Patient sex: M
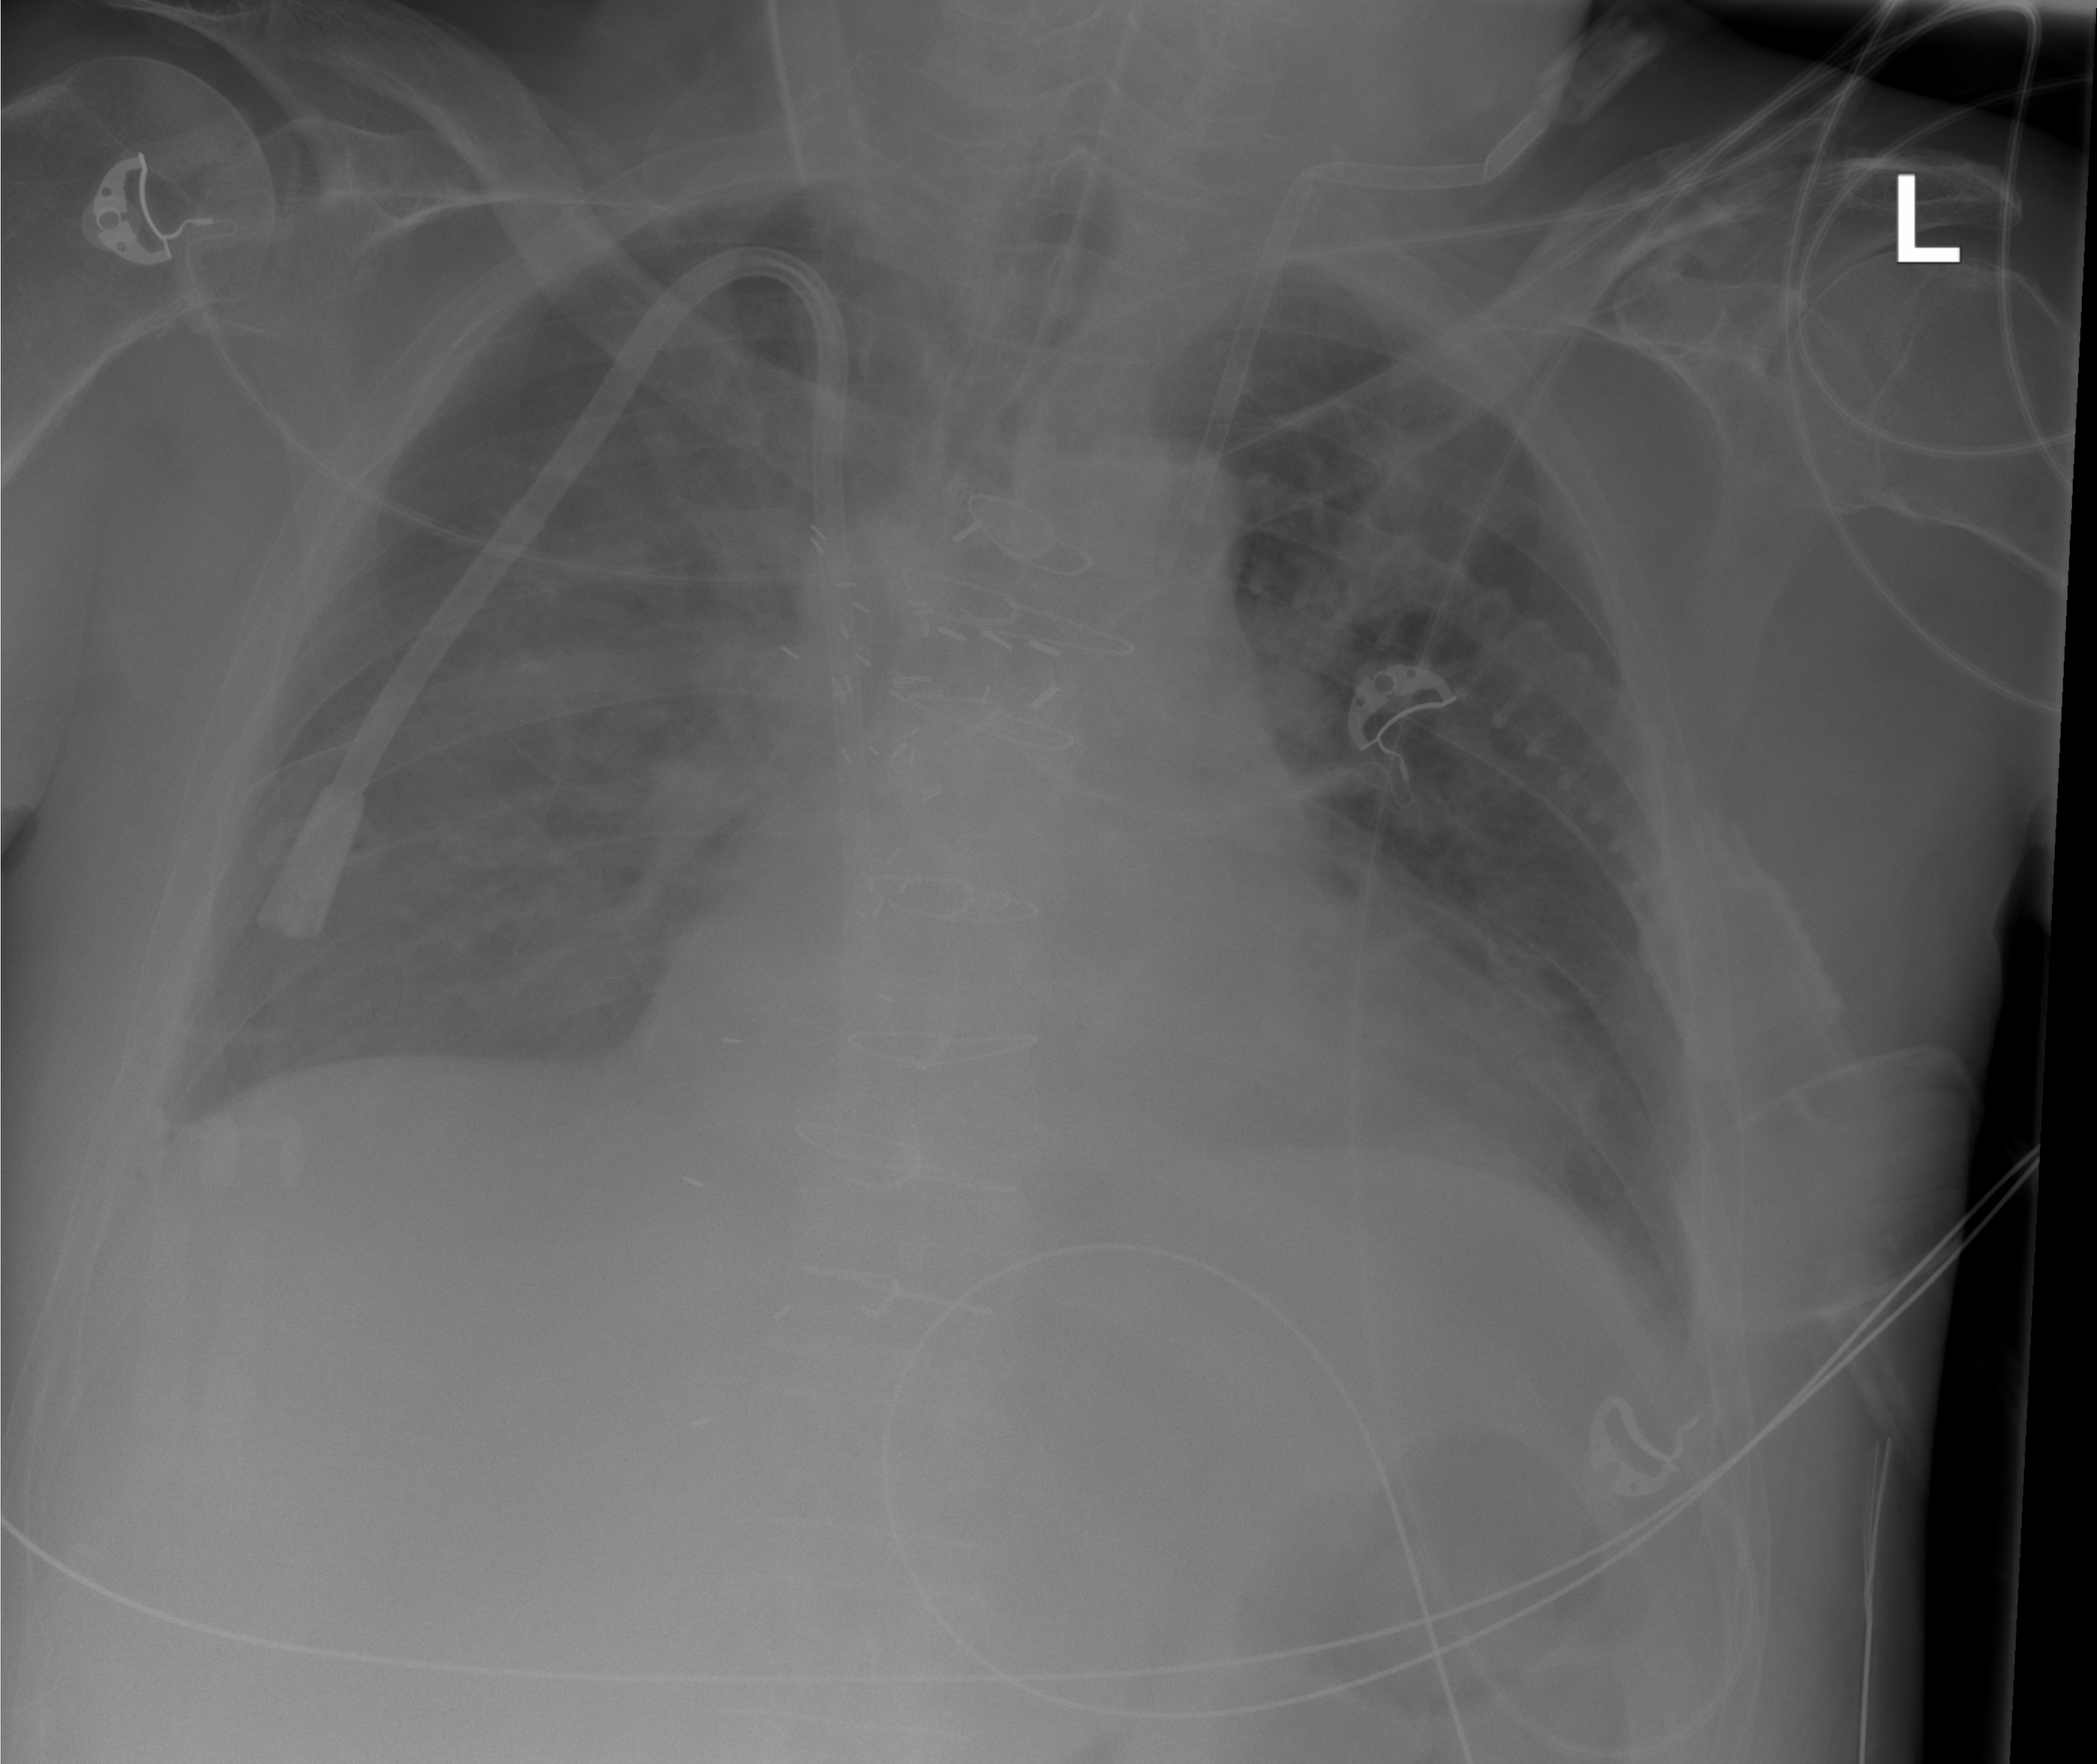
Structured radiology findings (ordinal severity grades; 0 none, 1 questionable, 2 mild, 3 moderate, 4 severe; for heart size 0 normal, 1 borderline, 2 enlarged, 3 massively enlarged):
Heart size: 2
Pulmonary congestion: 3
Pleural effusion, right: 1
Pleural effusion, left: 1
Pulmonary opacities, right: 2
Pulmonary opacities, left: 2
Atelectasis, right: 2
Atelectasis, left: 2